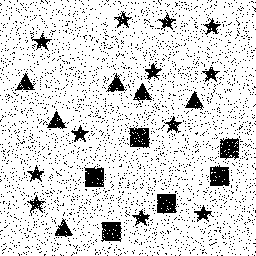
Squares: 6
Triangles: 6
Stars: 12
Total shapes: 24